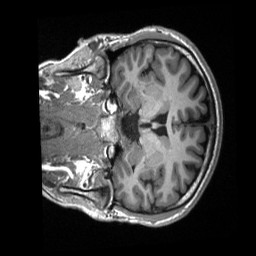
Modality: T1w
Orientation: coronal
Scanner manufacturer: siemens
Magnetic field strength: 3 T
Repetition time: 2.3 s
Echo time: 0.00232 s